Question: I'm following the recipe given <URL>' module.
This works perfectly if I know where I want to position the text box, but what if I want the box to position itself so that it ?
This needs to work as generally as possible, so assume I don't know a priori what the plotted content will be and how it is positioned within the figure.
I've looked at the <URL> but there doesn't seem to be a 'smart' option available. Location codes are:
'''
'upper right' : 1,
'upper left' : 2,
'lower left' : 3,
'lower right' : 4,
'right' : 5,
'center left' : 6,
'center right' : 7,
'lower center' : 8,
'upper center' : 9,
'center' : 10,
'''
For example, in this case (MWE below):

a better position would be the top (or bottom) left corner, but since I fixed the position manually via 'loc=1', the text box overlaps the plotted content.
Is there some way to detect where in the figure there is more available empty space and position the box there?
---
MWE:
'''
import matplotlib.pyplot as plt
import matplotlib.offsetbox as offsetbox
# Define some names and variables to go in the text box.
xn, yn, cod = 'r', 'p', 'abc'
prec = 5
ccl = [546.35642, 6785.35416]
ect = [12.5235, 13.643241]
fig = plt.figure()
ax = fig.add_subplot(111)
ax.axis([0, 5, 0, 1])
import random
pointx = [3. + random.random() for i in xrange(1000)]
pointy = [random.random() for i in xrange(1000)]
plt.scatter(pointx , pointy)
# Generate text to write.
text1 = "${}_{{t}} = {:.{p}f} \pm {:.{p}f}\; {c}$".format(xn, ccl[0],
ect[0], c=cod, p=prec)
text2 = "${}_{{t}} = {:.{p}f} \pm {:.{p}f}\; {c}$".format(yn, ccl[1],
ect[1], c=cod, p=prec)
text = text1 + '
' + text2
ob = offsetbox.AnchoredText(text, loc=1)
ax.add_artist(ob)
plt.show()
'''
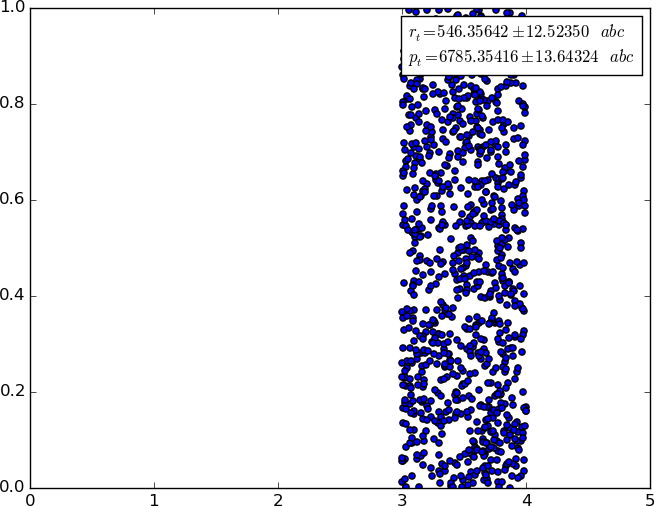
Answer: More than 3 years later, here's the solution: instead of 'offsetbox' simply use <URL> and take advantage of it's ability to position the text box in the "best" location by default.
<URL>
'''
import matplotlib.pyplot as plt
# Define some names and variables to go in the text box.
xn, yn, cod = 'r', 'p', 'abc'
prec = 5
ccl = [546.35642, 6785.35416]
ect = [12.5235, 13.643241]
fig = plt.figure()
ax = fig.add_subplot(111)
ax.axis([0, 5, 0, 1])
import random
pointx = [3. + random.random() for i in xrange(1000)]
pointy = [random.random() for i in xrange(1000)]
plt.scatter(pointx , pointy)
# Generate text to write.
text1 = "${}_{{t}} = {:.{p}f} \pm {:.{p}f}\; {c}$".format(xn, ccl[0],
ect[0], c=cod, p=prec)
text2 = "${}_{{t}} = {:.{p}f} \pm {:.{p}f}\; {c}$".format(yn, ccl[1],
ect[1], c=cod, p=prec)
text = text1 + '
' + text2
# Create an empty plot with the required text.
plt.plot([], label=text)
# Remove the handle from the legend box.
plt.legend(handlelength=0)
plt.show()
'''